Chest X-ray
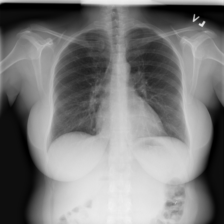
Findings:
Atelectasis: negative
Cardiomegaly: negative
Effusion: negative
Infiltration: negative
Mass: negative
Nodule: negative
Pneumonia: negative
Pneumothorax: negative
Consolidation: negative
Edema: negative
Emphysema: negative
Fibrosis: negative
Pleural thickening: negative
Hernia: negative